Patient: sex M, age 45
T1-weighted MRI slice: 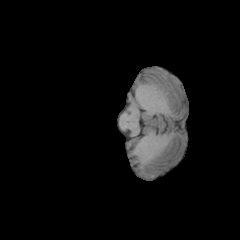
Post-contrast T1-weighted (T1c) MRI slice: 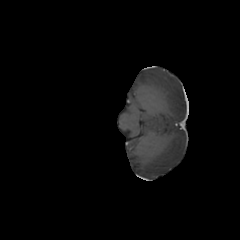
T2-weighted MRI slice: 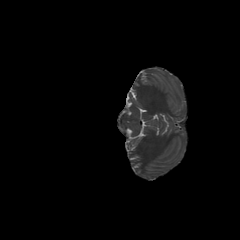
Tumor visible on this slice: no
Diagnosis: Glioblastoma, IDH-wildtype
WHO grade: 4